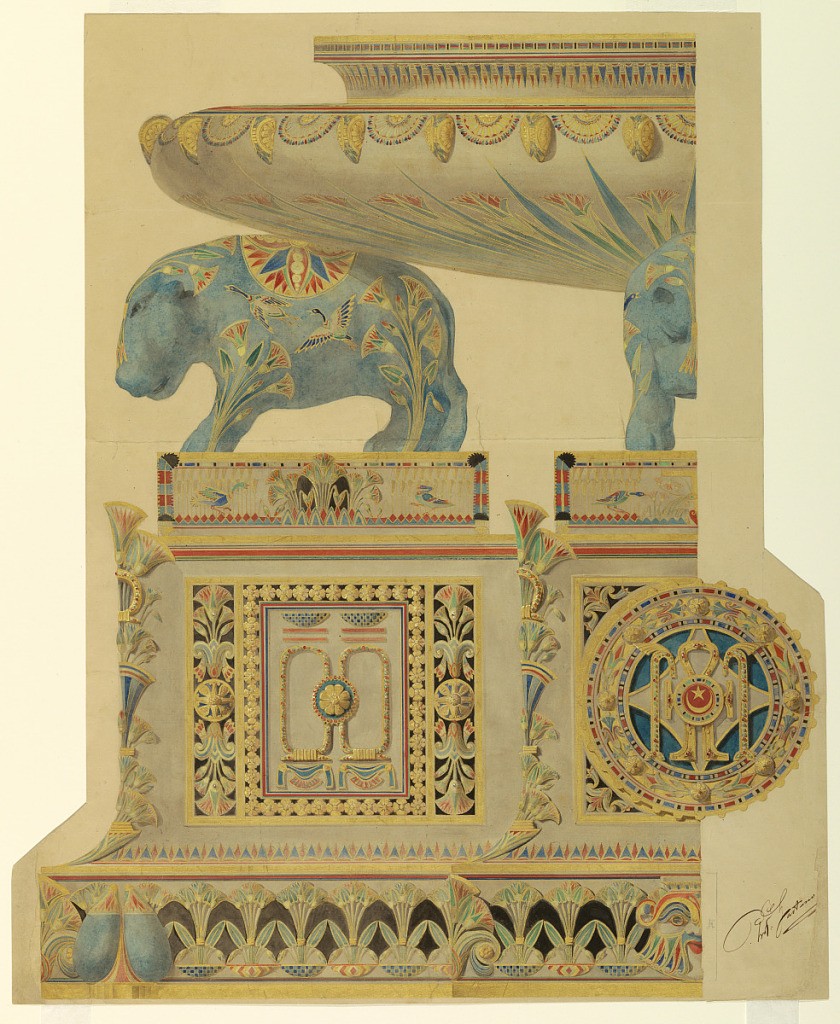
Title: Design for a Surtout de Table, for State Porcelain Service of Ismail, Khedive of Egypt
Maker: Gaetano Lodi, Italian, 1830 – 1886
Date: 1873–76
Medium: Brush and watercolor, gouache, gold paint, black ink and wash, traces of graphite or black chalk on heavy tan wove paper
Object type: Drawing
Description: Composite design for side view and end view of a large table centerpiece.  The side view (to the left) consists of a tall base decorated in the middle with a rectangular cartouche filled with Egyptian motifs, including vertical bands of papyri, on either side of a central field of double rings, joined by a stylized flower, above double necklace motifs. The edge of the base has a band of stylized papyri and scarob beetles.  Above the base, a blue hippopotamus, painted with flying birds and stylized papyri, supports a large shallow bowl with flaring rim also decorated with papyri and a band of scarobs alternating with necklaces.  The end view of the surtout (to the right) shows a large roundel with state insignia in the middle including the ankh and the royal whip. The same border of papyri decorate edge of base with a central mask.  Above the base is a partial view of a blue hippopotamus supporting a shallow bowl.